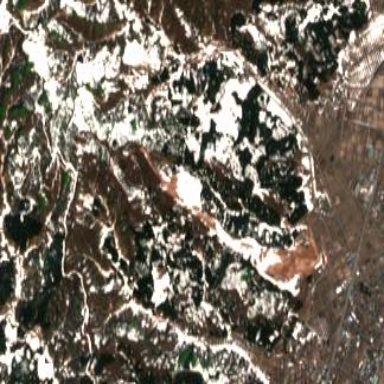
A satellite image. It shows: Area designated for winter sports.